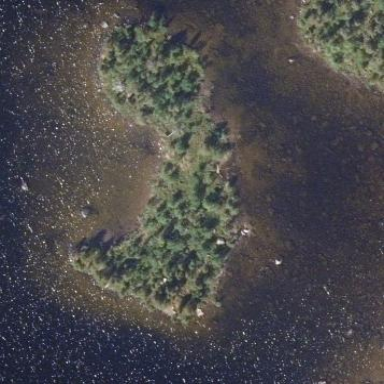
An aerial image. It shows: Islet.